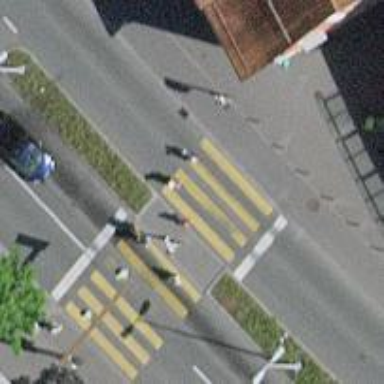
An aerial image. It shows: Crossing with traffic signals and central island.